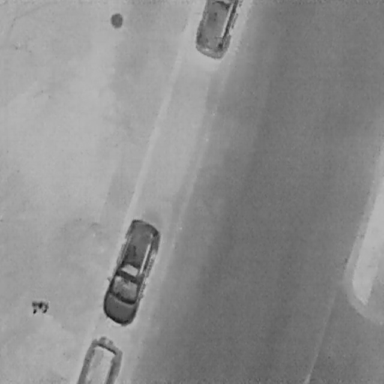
There are five objects shown in the infrared image, including three Cars, and two People.